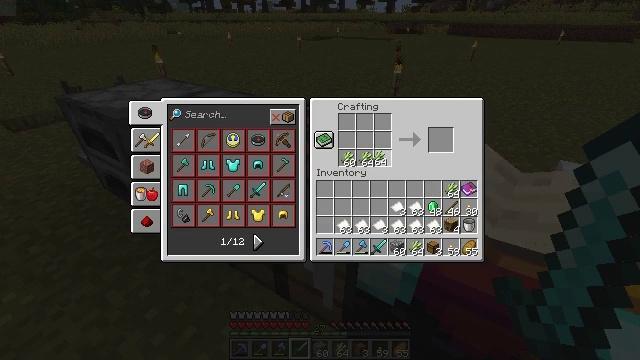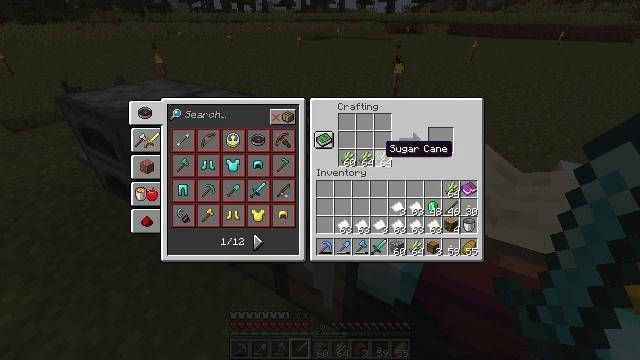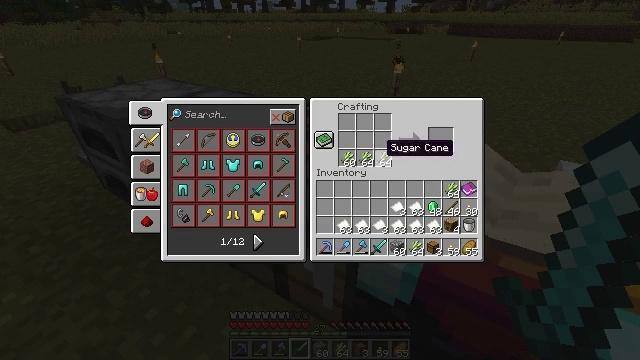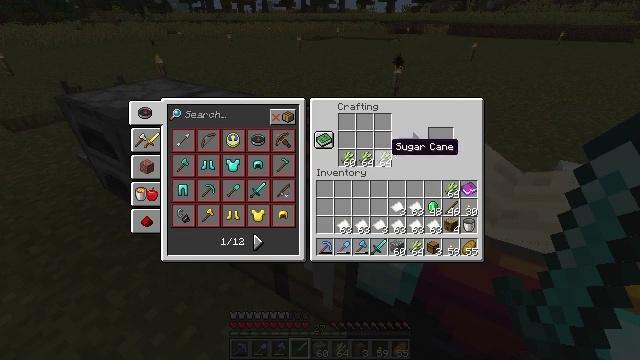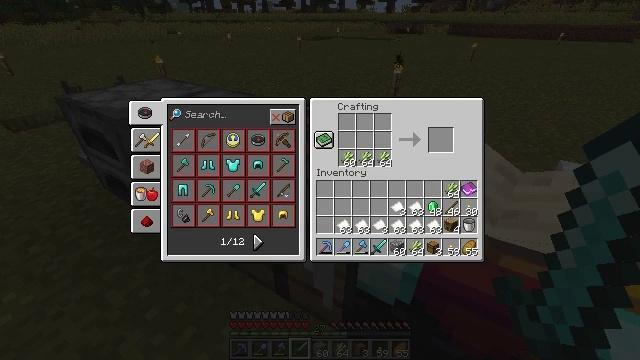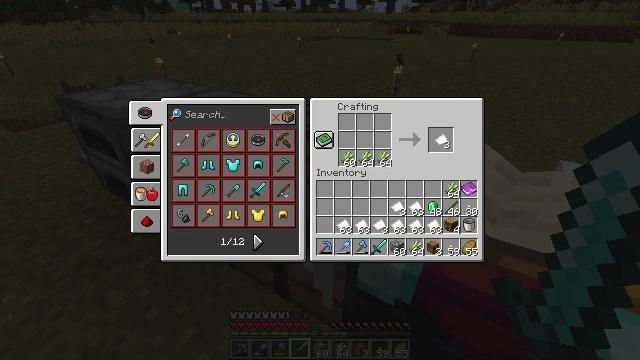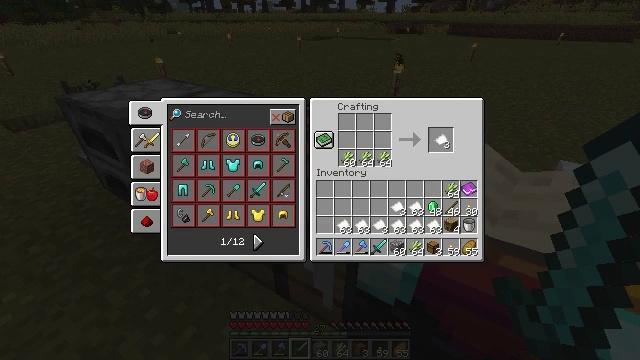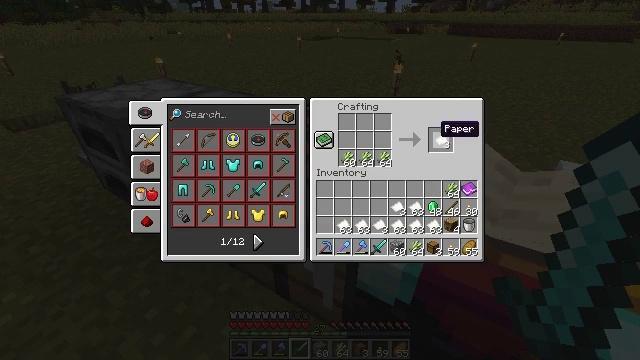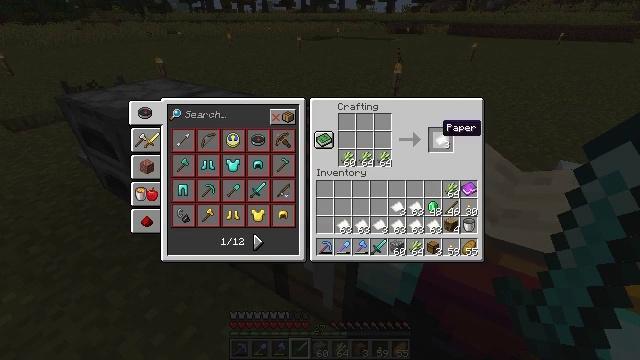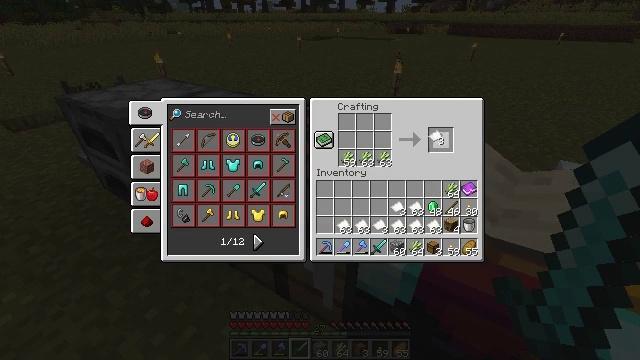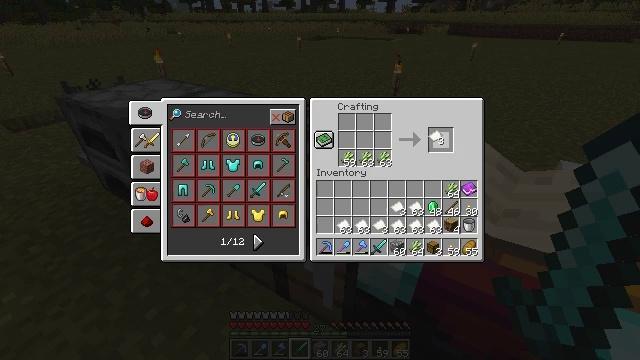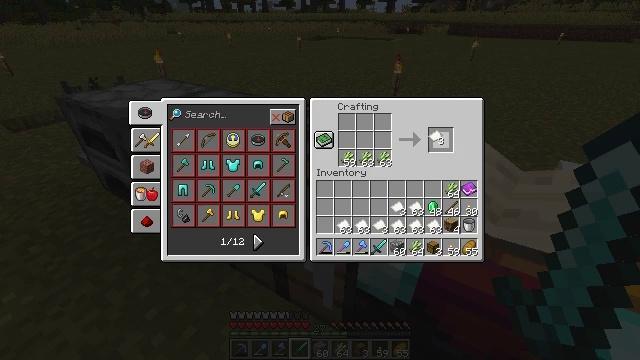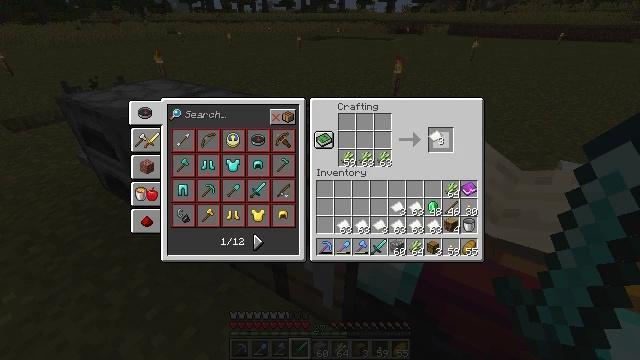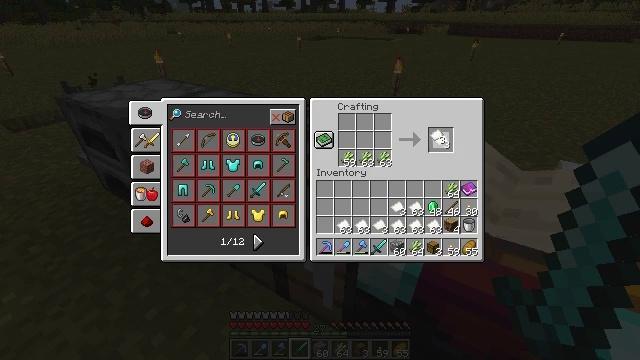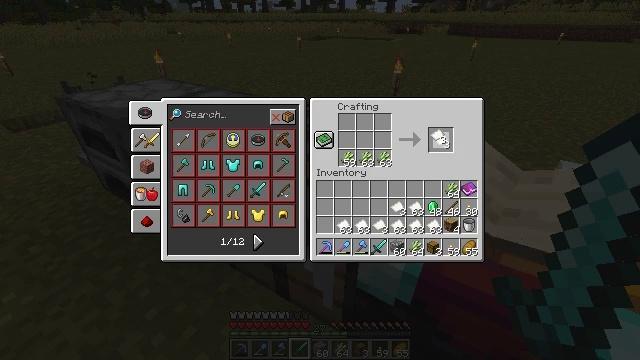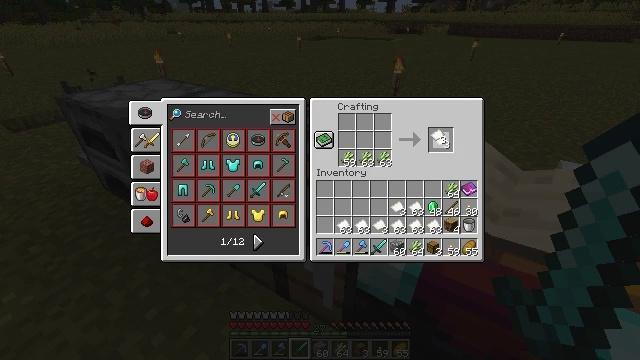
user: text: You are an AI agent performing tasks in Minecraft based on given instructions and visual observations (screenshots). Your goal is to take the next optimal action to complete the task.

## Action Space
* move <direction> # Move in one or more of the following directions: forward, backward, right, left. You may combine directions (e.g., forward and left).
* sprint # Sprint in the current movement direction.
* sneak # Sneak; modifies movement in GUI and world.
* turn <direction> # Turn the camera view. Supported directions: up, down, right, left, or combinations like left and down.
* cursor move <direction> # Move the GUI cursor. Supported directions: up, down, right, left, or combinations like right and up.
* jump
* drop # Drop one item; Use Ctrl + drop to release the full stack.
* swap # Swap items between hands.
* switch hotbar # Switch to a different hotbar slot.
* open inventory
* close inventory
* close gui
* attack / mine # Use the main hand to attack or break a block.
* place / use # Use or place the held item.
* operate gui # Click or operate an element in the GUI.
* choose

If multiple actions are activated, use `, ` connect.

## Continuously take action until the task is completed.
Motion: motion action
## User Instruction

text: Open the crafting table to make paper.
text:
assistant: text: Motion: no_op
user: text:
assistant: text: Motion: no_op
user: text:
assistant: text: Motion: no_op
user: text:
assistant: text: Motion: cursor move right
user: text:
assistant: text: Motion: cursor move right
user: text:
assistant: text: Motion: cursor move right
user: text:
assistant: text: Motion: cursor move right
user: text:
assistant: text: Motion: no_op
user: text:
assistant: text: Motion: operate gui
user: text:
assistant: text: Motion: operate gui
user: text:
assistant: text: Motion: operate gui
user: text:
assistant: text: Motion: no_op
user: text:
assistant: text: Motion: operate gui
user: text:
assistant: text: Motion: operate gui
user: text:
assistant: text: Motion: operate gui
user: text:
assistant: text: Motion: no_op
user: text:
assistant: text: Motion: operate gui
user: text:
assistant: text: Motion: operate gui
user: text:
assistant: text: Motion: no_op
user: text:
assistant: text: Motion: operate gui
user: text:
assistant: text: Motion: operate gui
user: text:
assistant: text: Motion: operate gui
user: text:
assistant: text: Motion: operate gui
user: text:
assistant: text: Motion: operate gui
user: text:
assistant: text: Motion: operate gui
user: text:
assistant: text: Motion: no_op
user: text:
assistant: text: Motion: operate gui
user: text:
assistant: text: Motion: operate gui
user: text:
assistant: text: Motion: no_op
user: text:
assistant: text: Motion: operate gui